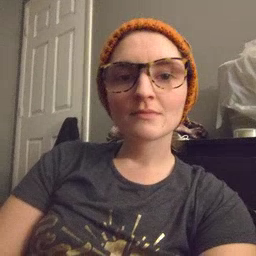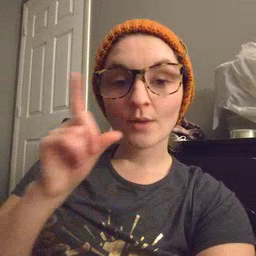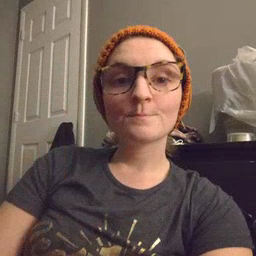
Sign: wake